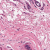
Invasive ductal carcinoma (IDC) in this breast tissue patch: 0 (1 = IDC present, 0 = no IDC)